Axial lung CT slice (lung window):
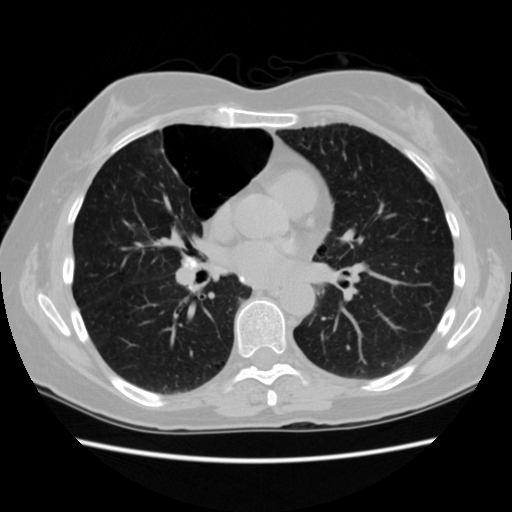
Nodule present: no